Question:
I need to generate HTML(cshtml) page when I call asp.net controller by Ajax, and after generated page, I want to update a Iframe src to the generated page.
but I couldn't find how to generate the cshtml page dynamically.
anybody know please advice me.
Thank You!
[EDIT]
I can not call the generatePage in IFrame because I need to pass too many parameters to
the controller. so I need to use POST method. so I thought I need to generate the page first using Ajax POST call and load the page in IFrame.
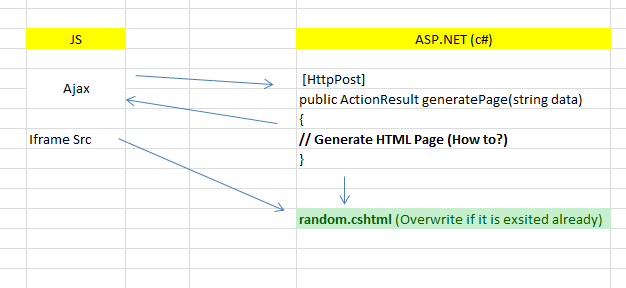
Answer: Well sorry if I misunderstood a question, but if you need to load a View(that already exists) using Ajax and insert it into the page check this out:
<URL>
Renders partial view on server to html string, useful when you need to add partial view to ASP.NET MVC page via AJAX.